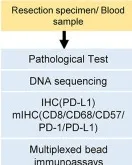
The timeline of the patient's treatment course.
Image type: chart (chart)